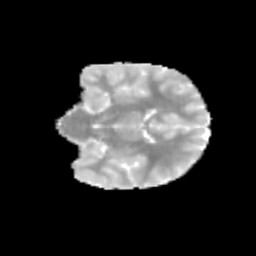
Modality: MD
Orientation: coronal
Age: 10
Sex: female
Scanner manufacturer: siemens
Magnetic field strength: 3 T
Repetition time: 3.8 s
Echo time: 0.07 s